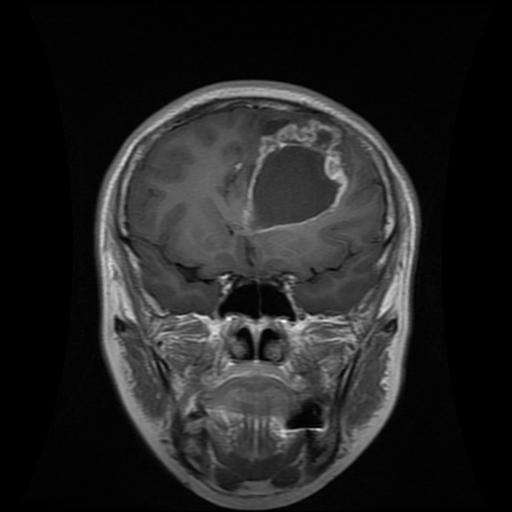
Label: glioma